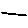
Label: line